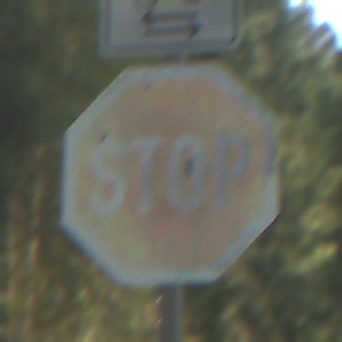
Verkehrszeichen: Stop
Zusatzzeichen oben: RichtungsangabeDurchPfeile9
Umgebung: Outdoor, Nature
Tageszeit: MorningAfternoon
Wetter: Clear
Licht: Natural
Jahreszeit: NotSpecified
Kontrast: LowContrast